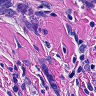
Metastatic tissue present: yes